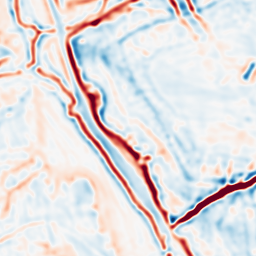
Category: multiscale
Decomposition family: log
Decomposition parameters: sigma: 3
Upsampling method: bicubic_16x
Upsampling parameters: scale: 16
Upsampling scale: 16